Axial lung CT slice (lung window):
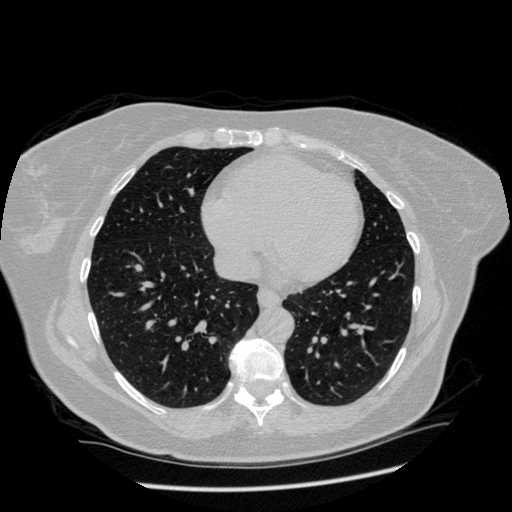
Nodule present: no